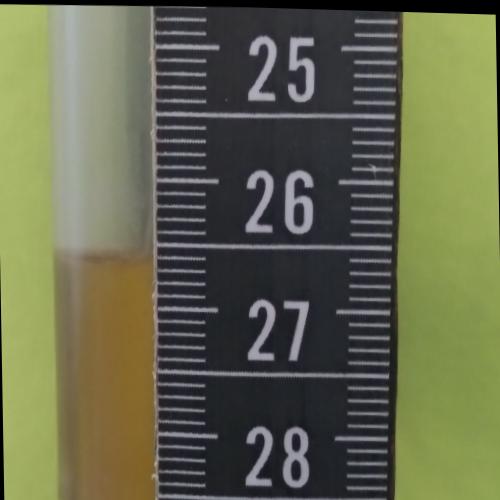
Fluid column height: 26.6 cm